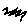
Label: zigzag